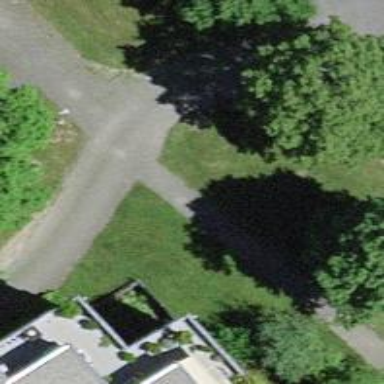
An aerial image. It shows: Path made of paving stones.